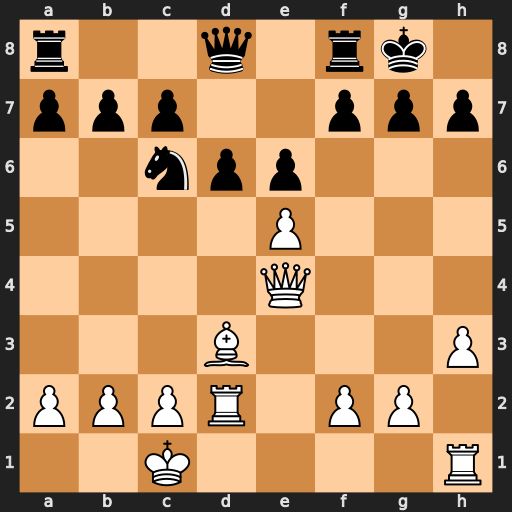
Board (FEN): r2q1rk1/ppp2ppp/2npp3/4P3/4Q3/3B3P/PPPR1PP1/2K4R
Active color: w
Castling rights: -
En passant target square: -
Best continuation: Qxh7#